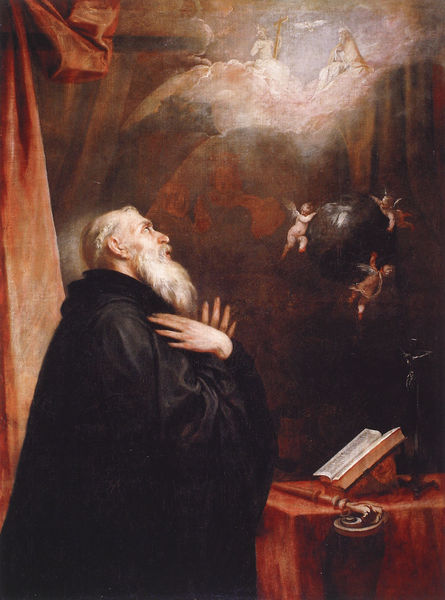
Titel: Der hl. Benedikt und die drei Engel
Künstler: Alonso Cano
Institution: Madrid, Museo del Prado
Schlagwörter: dunkel, gott, himmel, hell, rot, ball, bibel, taube, engel, gebet, priester, mönch, putten, geist, heiliger geist, hl.geist, engeln, b, engelein, taubee